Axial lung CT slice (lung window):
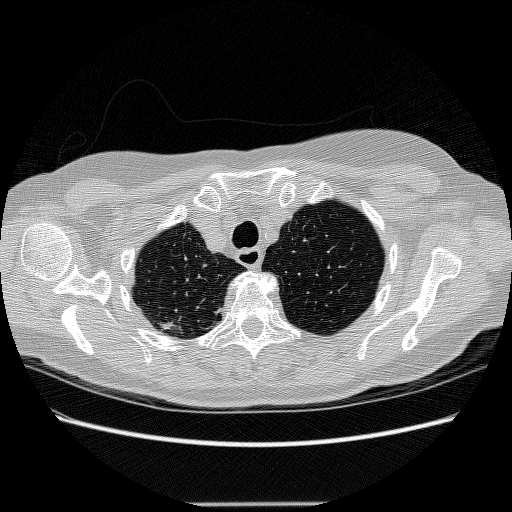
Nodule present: no